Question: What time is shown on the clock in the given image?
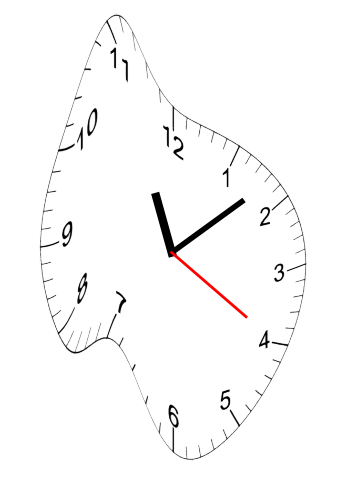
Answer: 11:08:20